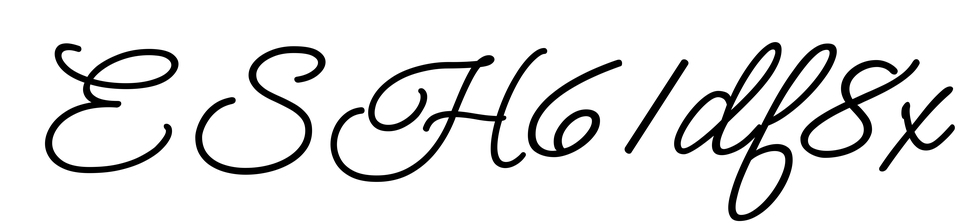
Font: MeowScript-Regular